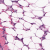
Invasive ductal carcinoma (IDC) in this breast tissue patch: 0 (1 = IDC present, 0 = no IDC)